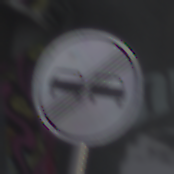
Verkehrszeichen: EndeUeberholverbot
Umgebung: Roofed, Special
Tageszeit: Midday
Wetter: Overcast
Licht: Natural
Jahreszeit: NotSpecified
Kontrast: MediumContrast